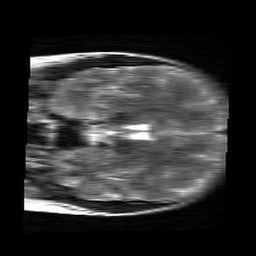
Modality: T2w
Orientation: coronal
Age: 21
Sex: female
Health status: healthy
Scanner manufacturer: siemens
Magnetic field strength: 3 T
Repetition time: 4.01 s
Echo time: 0.116 s